Platform: macOS
Application: Arc Browser
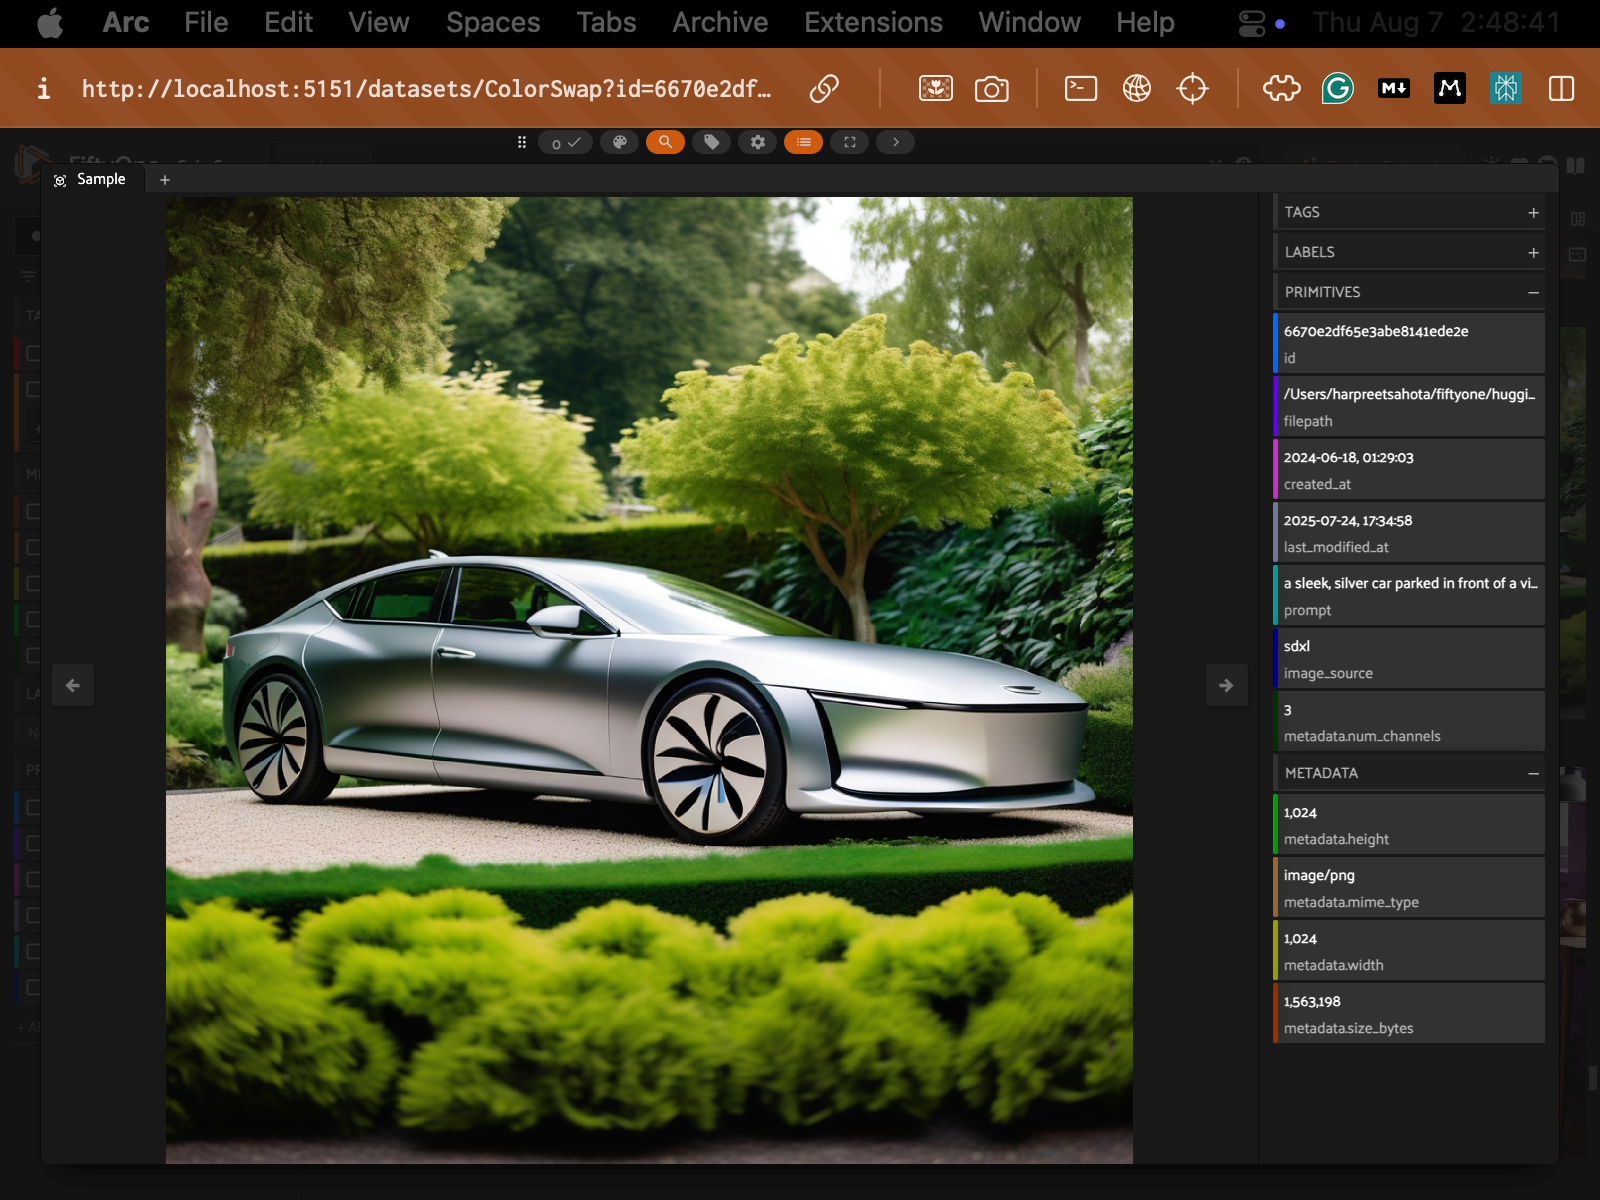
task_description: Locate the primitives group in the sidebar of the sample modal
action_type: hover
element_info: Menu Item
steps_since_start: 1